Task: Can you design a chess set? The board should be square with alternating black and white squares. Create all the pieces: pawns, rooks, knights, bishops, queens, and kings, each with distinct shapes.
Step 3667:
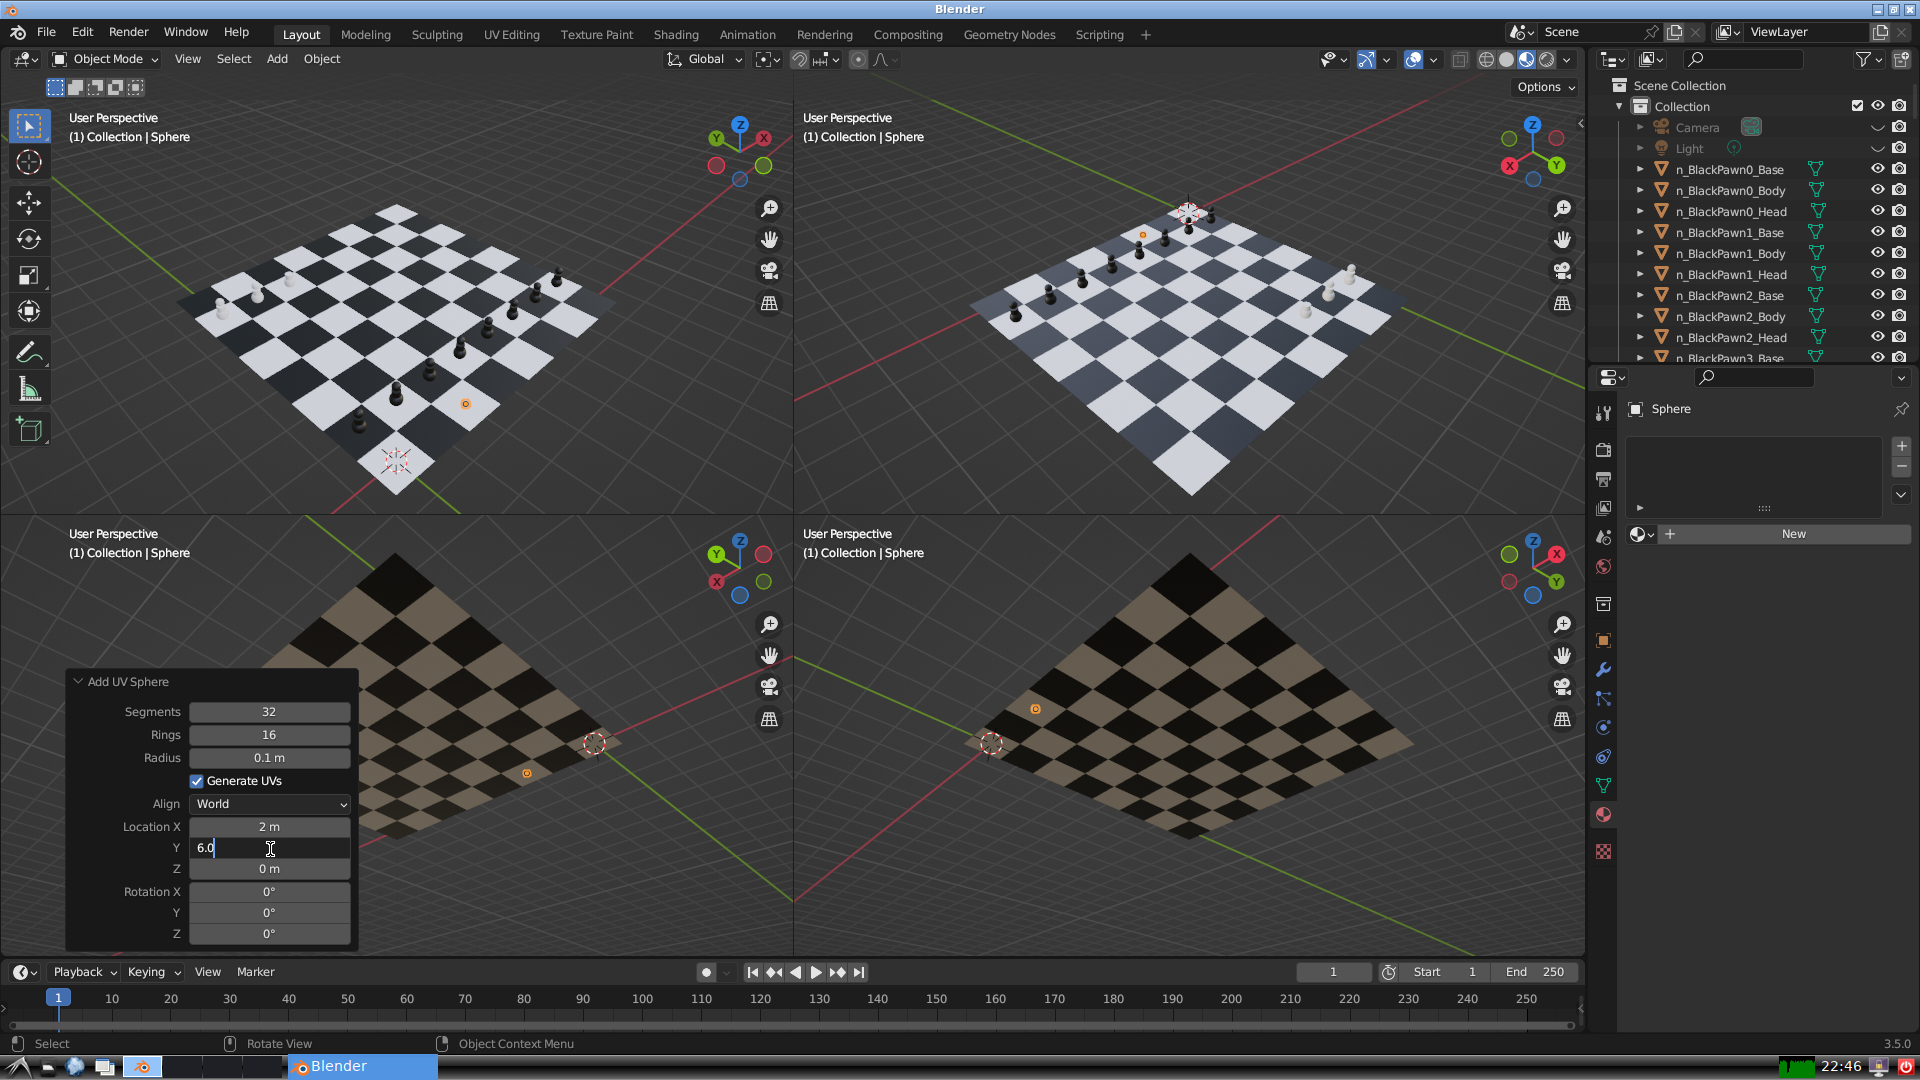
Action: {"key_press": ['Return']}